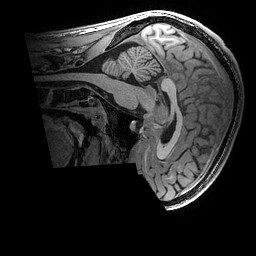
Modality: T1w
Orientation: sagittal
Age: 21
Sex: female
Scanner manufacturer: ge
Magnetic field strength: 3 T
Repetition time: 0.007 s
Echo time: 0.00342 s